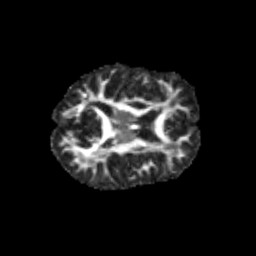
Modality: FA
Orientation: axial
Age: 14
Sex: female
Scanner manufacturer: siemens
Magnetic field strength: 3 T
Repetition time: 3.8 s
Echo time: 0.07 s